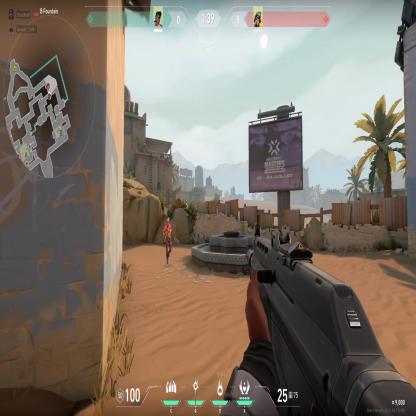
Label: enemy